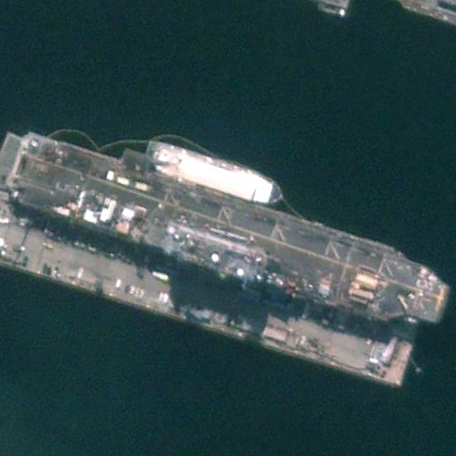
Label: assault